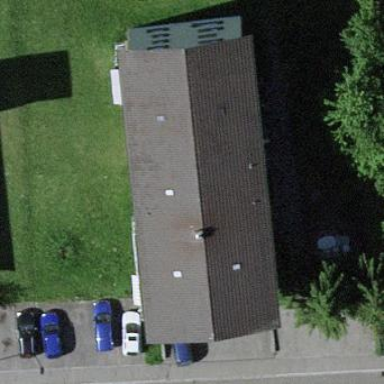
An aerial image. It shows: Image showing building with apartments.